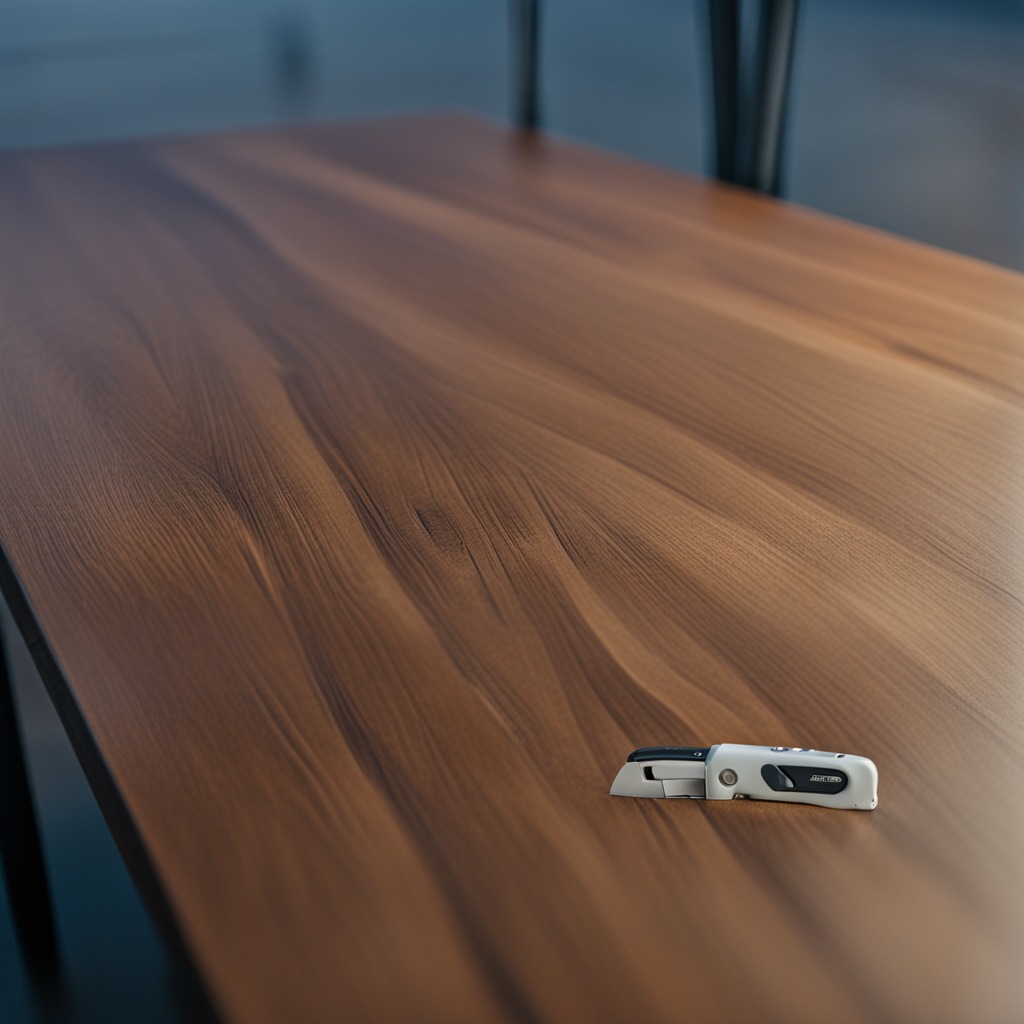
A utility knife lies on the table in the small garage.